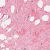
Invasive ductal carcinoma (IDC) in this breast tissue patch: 0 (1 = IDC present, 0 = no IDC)